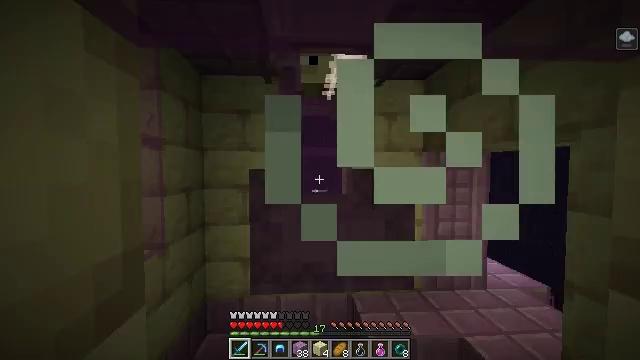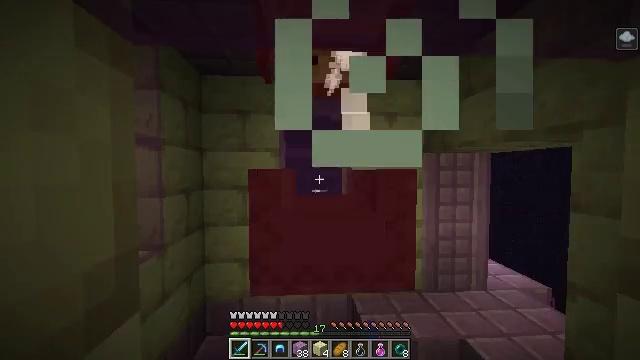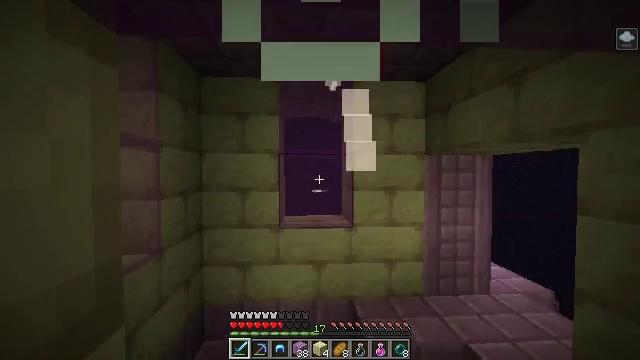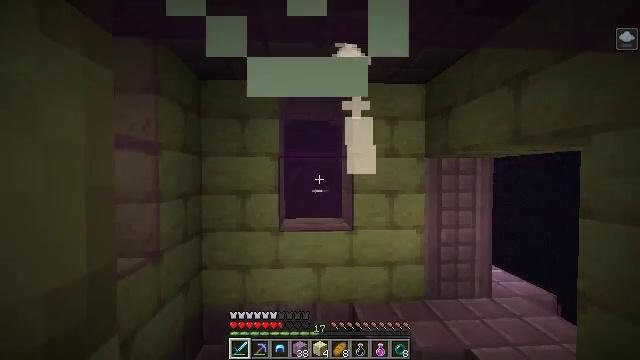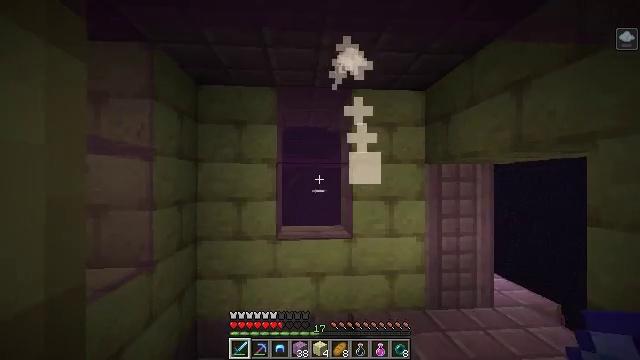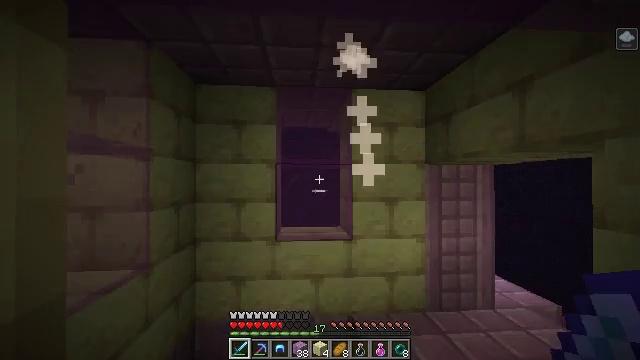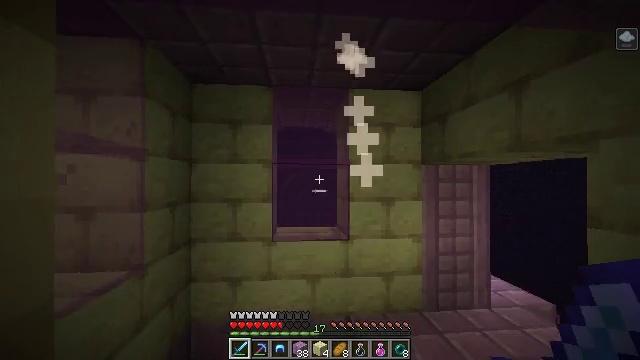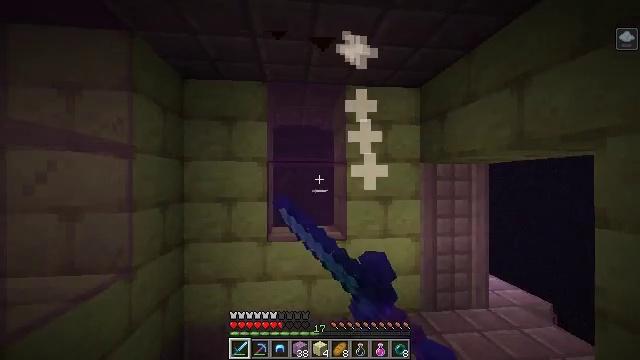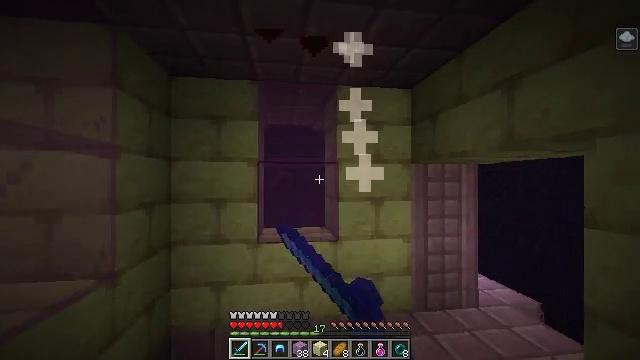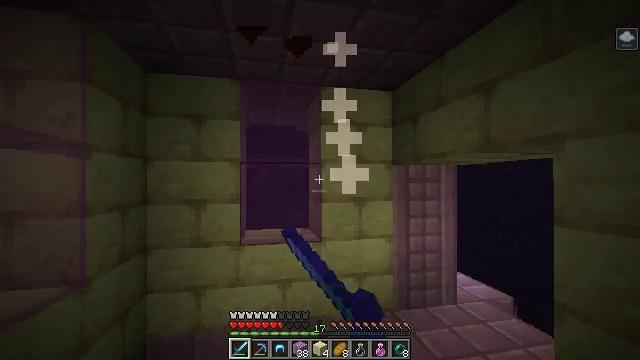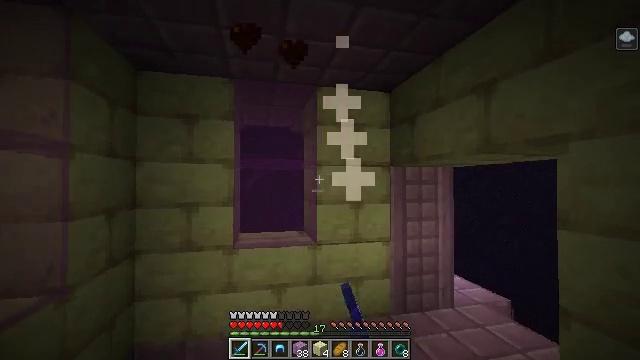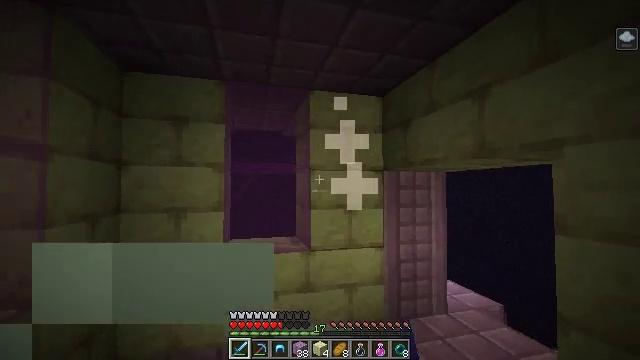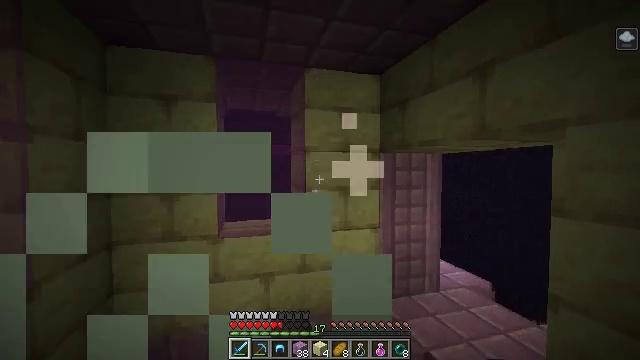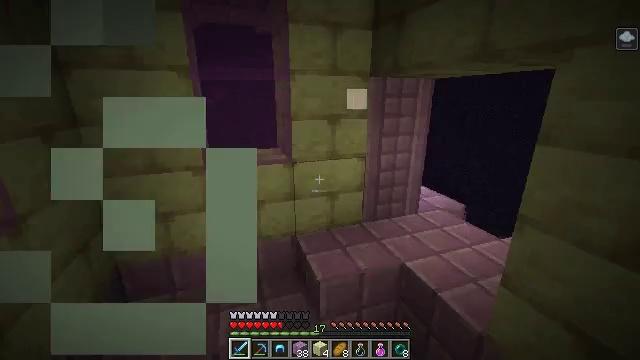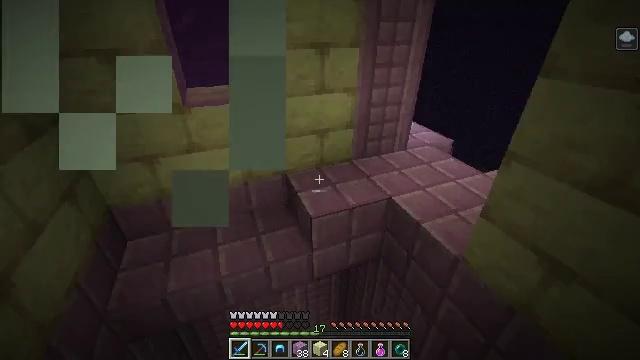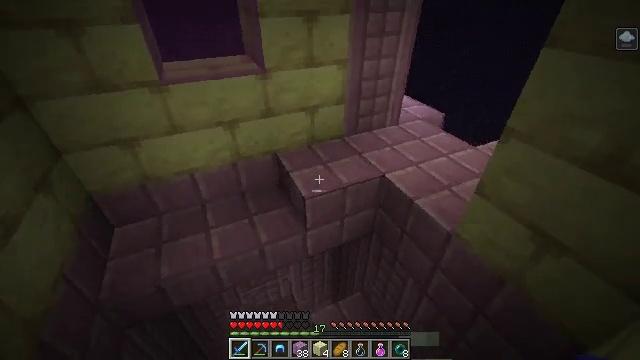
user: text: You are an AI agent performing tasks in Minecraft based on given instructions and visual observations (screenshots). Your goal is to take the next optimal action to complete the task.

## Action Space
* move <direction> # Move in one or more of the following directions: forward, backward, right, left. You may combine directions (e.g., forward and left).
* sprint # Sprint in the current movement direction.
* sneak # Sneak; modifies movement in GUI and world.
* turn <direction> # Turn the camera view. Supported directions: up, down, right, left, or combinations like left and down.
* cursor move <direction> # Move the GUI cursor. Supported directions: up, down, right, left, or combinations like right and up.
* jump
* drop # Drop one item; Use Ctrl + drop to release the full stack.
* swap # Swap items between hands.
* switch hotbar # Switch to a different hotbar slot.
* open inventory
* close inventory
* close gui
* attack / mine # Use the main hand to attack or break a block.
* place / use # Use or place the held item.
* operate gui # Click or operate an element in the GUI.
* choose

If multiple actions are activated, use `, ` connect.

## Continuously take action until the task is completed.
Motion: motion action
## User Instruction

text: Harvest the end rod for use.
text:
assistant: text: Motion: move forward
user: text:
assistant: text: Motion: move forward
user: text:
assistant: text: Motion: move forward
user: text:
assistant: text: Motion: move forward and move left, turn up
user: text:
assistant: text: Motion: move forward and move left
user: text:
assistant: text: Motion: move forward and move left, attack / mine
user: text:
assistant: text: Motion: move forward and move left, attack / mine
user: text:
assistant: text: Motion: move forward and move left, turn right, attack / mine
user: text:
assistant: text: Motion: move forward and move left, turn right
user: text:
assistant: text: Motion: move forward and move left, turn right
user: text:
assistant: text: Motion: move forward and move left, turn right and up
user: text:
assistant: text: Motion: move forward and move left, turn right and down
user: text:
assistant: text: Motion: move forward and move left, turn right and down
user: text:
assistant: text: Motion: move forward and move left, turn right and down
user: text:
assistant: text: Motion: move forward and move left, turn right and down
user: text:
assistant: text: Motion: move forward, turn right and down
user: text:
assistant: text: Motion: move forward, turn right
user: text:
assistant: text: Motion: move forward, turn right and down
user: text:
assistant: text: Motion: move forward, turn right and down
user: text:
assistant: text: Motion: move forward, turn right
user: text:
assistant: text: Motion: move forward, turn up
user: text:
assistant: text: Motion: move forward
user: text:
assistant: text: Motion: move forward
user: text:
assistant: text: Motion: move forward
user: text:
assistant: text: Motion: move forward, turn right and down
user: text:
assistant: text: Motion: move forward and move left, turn right and down
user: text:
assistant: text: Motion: move forward and move left, turn right and down
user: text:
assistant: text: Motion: move forward and move left, turn right
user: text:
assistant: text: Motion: move forward and move left, turn right and up
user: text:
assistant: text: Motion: move forward, turn right and up